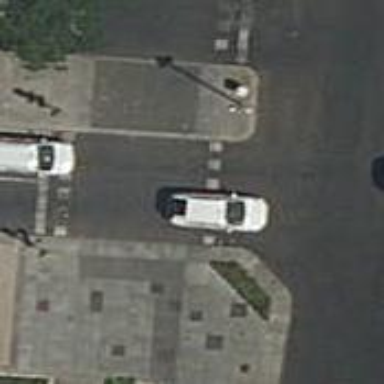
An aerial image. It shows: Road with traffic signals at crossing.